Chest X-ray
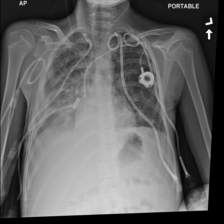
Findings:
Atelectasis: negative
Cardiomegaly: negative
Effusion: positive
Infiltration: positive
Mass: negative
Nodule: positive
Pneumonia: negative
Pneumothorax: positive
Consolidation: negative
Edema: negative
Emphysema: negative
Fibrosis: negative
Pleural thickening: negative
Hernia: negative